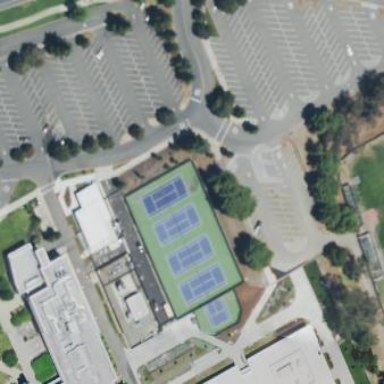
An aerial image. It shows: Tennis court in leisure pitch.